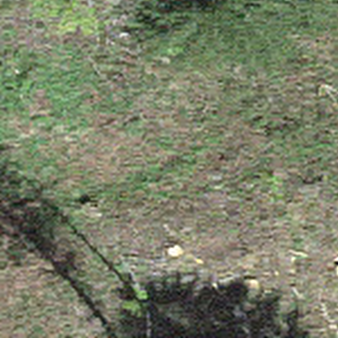
Label: other